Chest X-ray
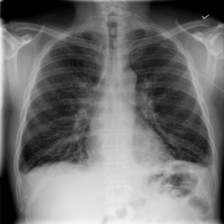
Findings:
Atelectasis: negative
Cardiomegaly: negative
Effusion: negative
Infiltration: positive
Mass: negative
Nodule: negative
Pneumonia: negative
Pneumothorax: negative
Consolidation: negative
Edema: negative
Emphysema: negative
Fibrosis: negative
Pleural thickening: negative
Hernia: negative